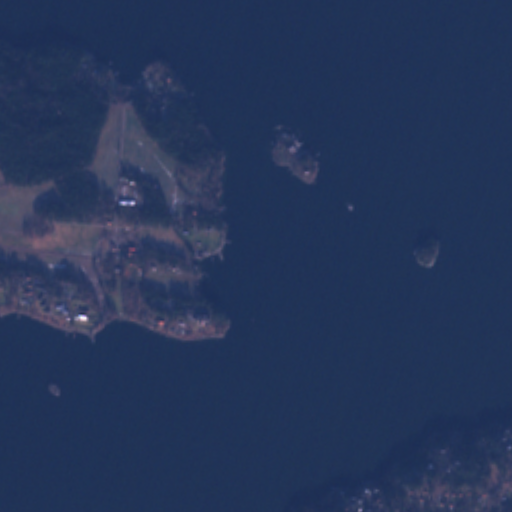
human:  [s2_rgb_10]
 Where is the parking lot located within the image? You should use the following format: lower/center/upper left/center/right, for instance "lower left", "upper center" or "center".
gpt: The parking lot is located in the center left of the image.
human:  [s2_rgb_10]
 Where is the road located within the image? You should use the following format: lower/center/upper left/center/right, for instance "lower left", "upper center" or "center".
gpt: There is no road in the image.